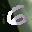
Label: 6